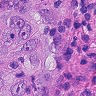
Metastatic tissue present: yes